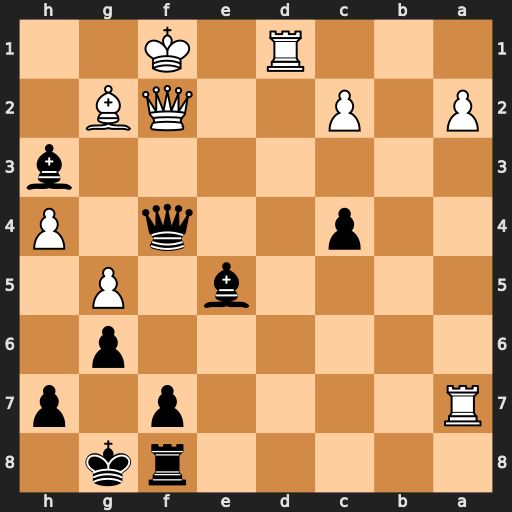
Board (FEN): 5rk1/R4p1p/6p1/4b1P1/2p2q1P/7b/P1P2QB1/3R1K2
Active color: b
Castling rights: -
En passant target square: -
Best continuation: Bxg2+ Kxg2 Qg4+ Kf1 Qxd1+